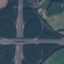
Land use / land cover class: Highway